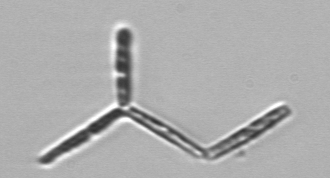
Label: Thalassionema